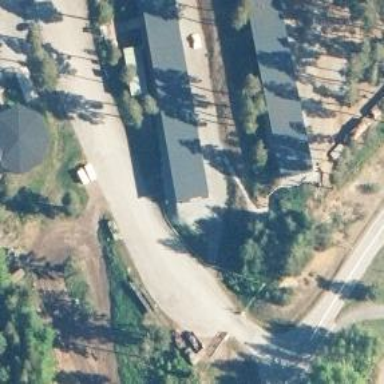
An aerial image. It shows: Historic tank.